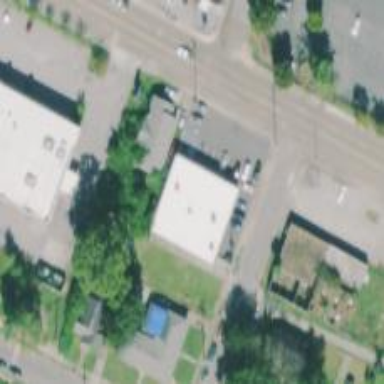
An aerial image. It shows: Convenience shop.